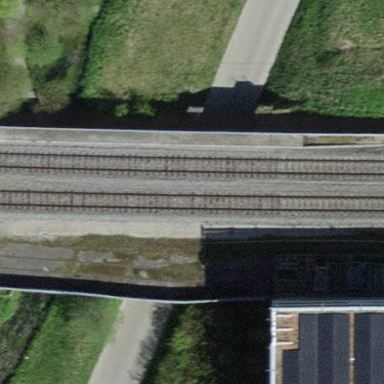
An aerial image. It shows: Man-made bridge.